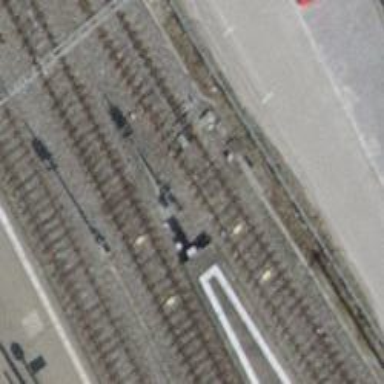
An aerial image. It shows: Railway signal.